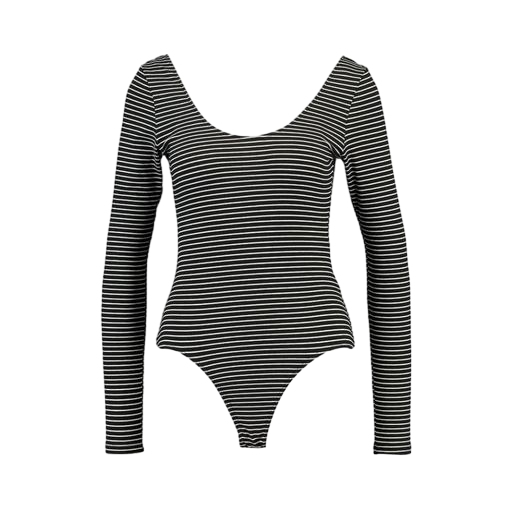
wide neckline and horizontal stripes, striped tight fitting tee, back striped and black shoulder, white background